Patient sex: M
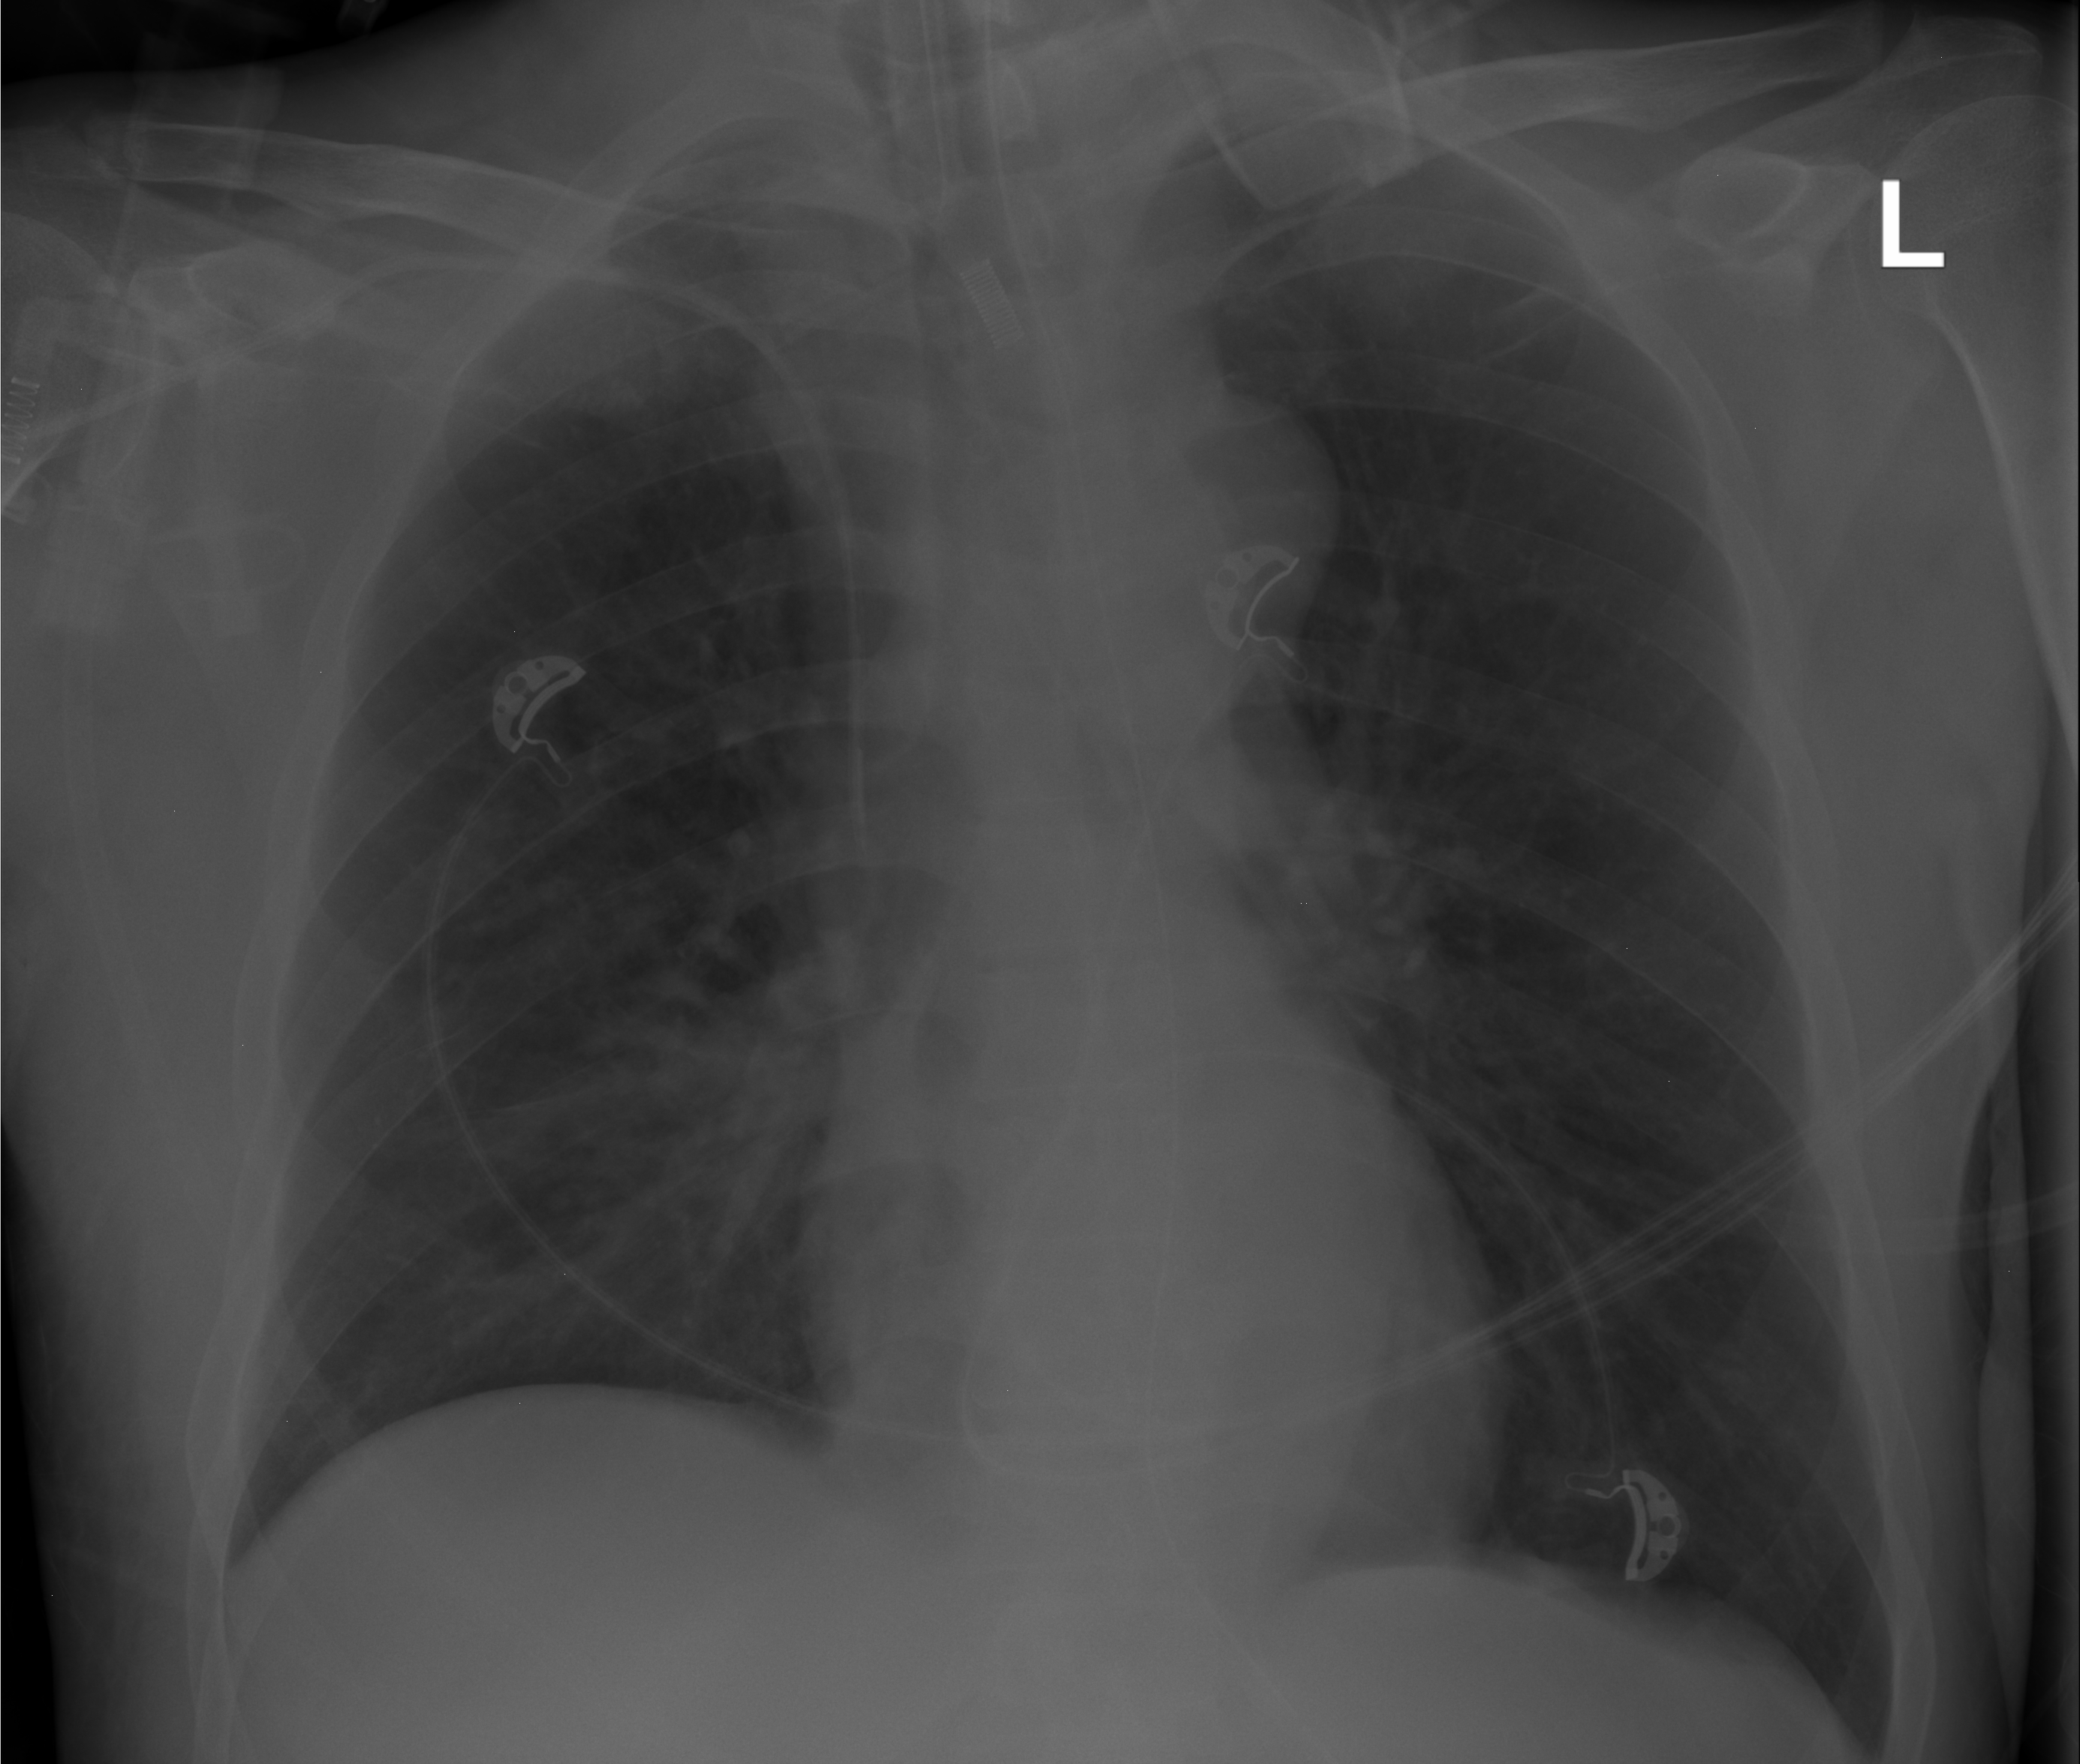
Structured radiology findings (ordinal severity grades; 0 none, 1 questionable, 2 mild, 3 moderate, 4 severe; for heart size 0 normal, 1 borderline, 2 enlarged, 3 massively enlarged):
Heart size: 0
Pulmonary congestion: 2
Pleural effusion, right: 0
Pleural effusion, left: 0
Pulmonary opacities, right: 2
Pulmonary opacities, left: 0
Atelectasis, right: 0
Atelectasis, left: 0